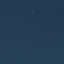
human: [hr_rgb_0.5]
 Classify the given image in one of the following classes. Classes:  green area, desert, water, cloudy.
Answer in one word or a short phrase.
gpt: water